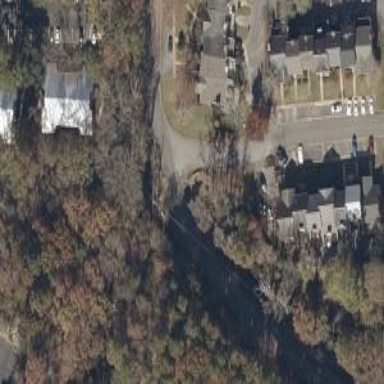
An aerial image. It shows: Culvert tunnel.